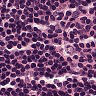
Metastatic tissue present: no